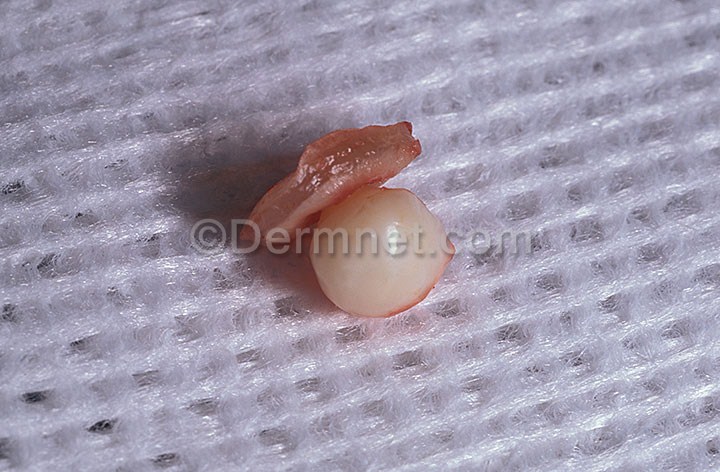
Disease: Seborrheic Keratoses and other Benign Tumors